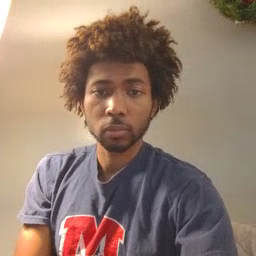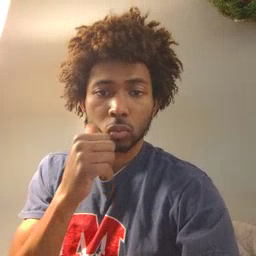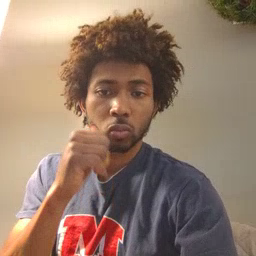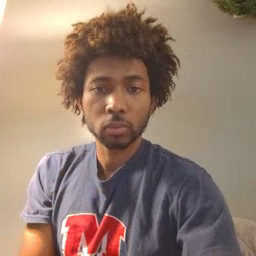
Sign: girl